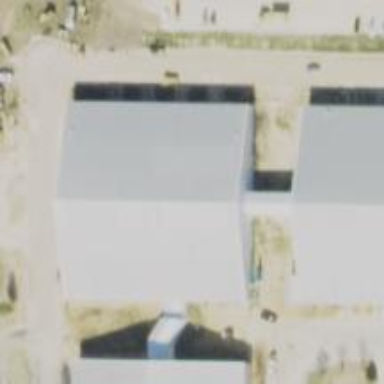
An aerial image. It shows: Barn.